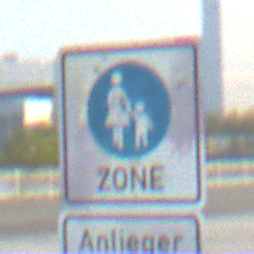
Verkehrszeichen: BeginnFussgaengerzone
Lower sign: PersonengruppenFrei1
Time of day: SunriseSunset
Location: Outdoor (Urban)
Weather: Clear
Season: NotSpecified
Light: Natural